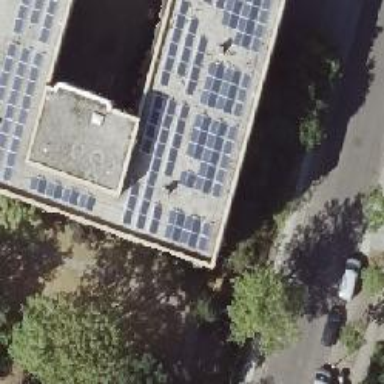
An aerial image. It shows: Solar photovoltaic panel generator.